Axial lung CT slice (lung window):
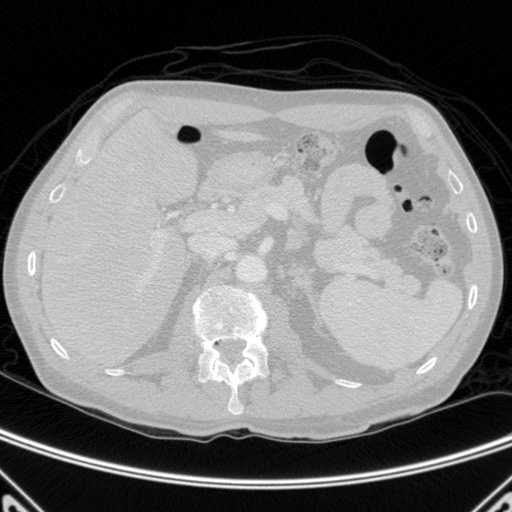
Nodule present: no